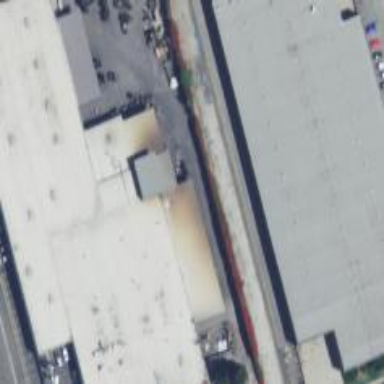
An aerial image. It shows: Warehouse building.